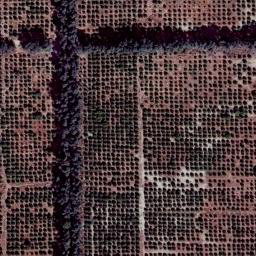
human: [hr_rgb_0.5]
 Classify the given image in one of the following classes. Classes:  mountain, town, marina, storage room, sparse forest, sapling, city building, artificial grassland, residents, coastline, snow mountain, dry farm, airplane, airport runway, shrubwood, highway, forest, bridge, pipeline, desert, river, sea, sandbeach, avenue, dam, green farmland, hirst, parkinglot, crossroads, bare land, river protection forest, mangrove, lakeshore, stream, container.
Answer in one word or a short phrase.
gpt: dry farm